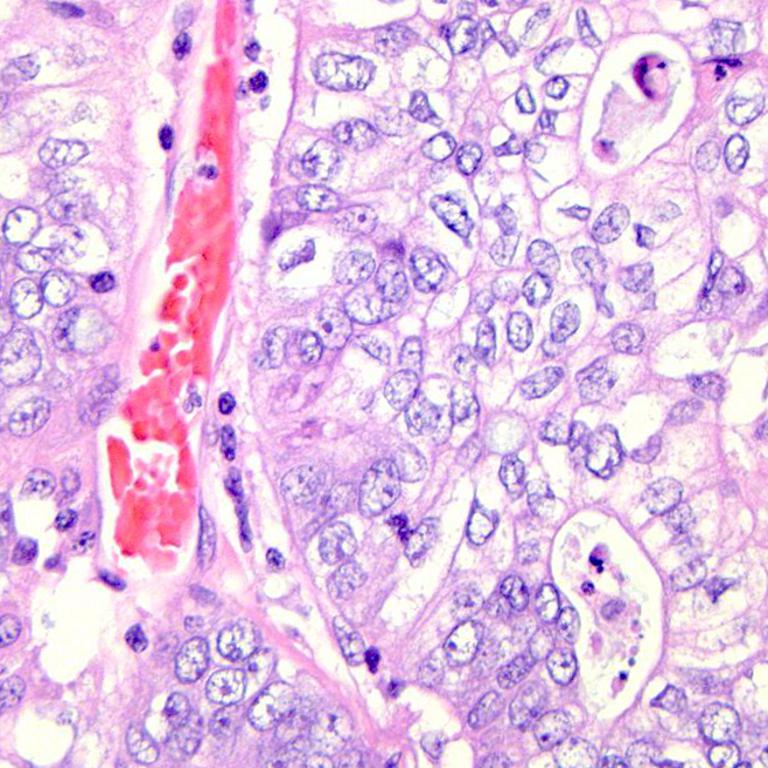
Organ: colon
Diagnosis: adenocarcinomas